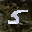
Label: 5